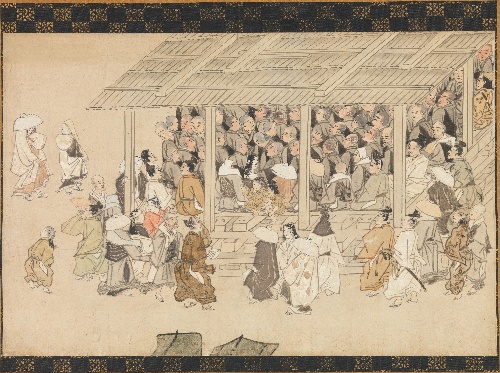
Title: 一遍上人絵伝「遊行上人縁起絵」 断簡|A Nenbutsu Gathering at Ichiya, Kyoto, from the Illustrated Biography of the Monk Ippen and His Disciple Ta'a (Yugyō Shōnin engi-e)
Date: late 14th century
Object type: Hanging scroll
Classification: Paintings
Medium: Section of a handscroll mounted as a hanging scroll; ink and color on paper
Culture: Japan
Period: Nanbokuchō period (1336–92)
Dimensions: Image: 12 3/4 × 17 3/4 in. (32.4 × 45.1 cm)
Overall with mounting: 45 3/4 × 22 5/8 in. (116.2 × 57.5 cm)
Overall with knobs: 45 3/4 × 24 1/2 in. (116.2 × 62.2 cm)
Department: Asian Art
Credit line: The Harry G. C. Packard Collection of Asian Art, Gift of Harry G. C. Packard, and Purchase, Fletcher, Rogers, Harris Brisbane Dick, and Louis V. Bell Funds, Joseph Pulitzer Bequest, and The Annenberg Fund Inc. Gift, 1975
Accession year: 1975
Repository: Metropolitan Museum of Art, New York, NY
Tags: Men|Women